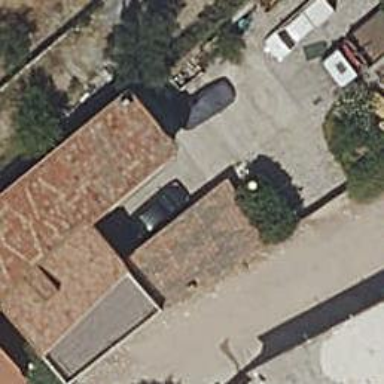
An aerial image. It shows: Detached building.